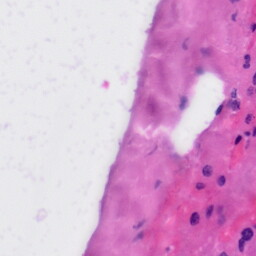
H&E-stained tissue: Liver